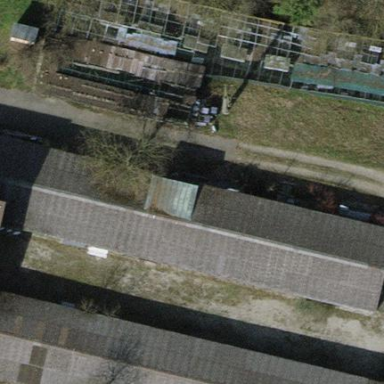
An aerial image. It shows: Farm building.